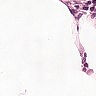
Metastatic tissue present: no